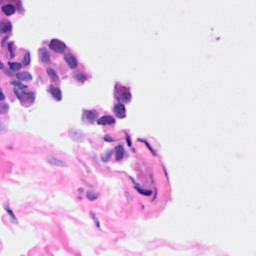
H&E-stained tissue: Breast